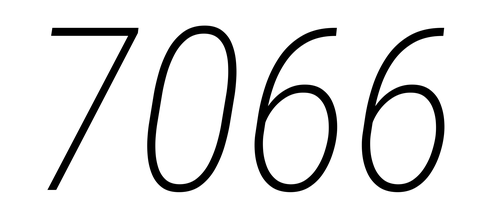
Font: Roboto-Italic_Condensed_ExtraLight_Italic